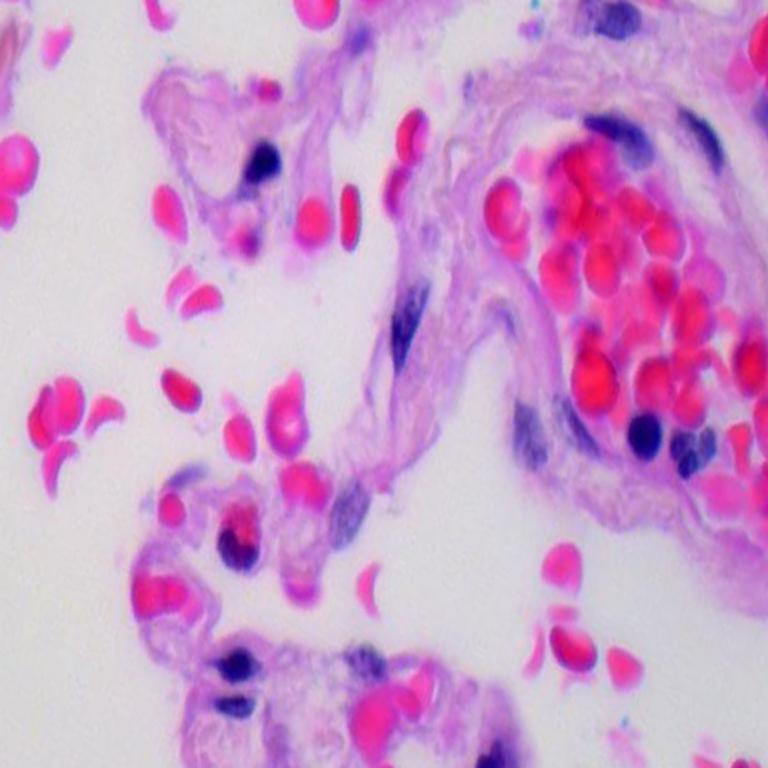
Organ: lung
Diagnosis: benign